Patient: sex M, age 37
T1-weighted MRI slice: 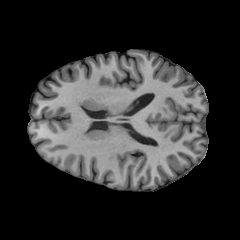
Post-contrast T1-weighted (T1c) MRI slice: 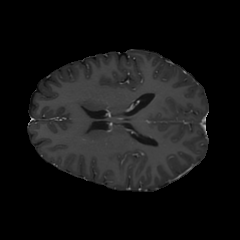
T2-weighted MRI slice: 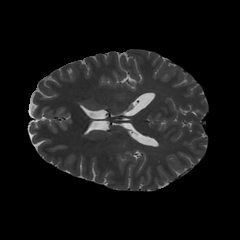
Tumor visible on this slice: no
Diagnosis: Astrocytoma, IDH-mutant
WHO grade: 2